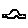
Label: car